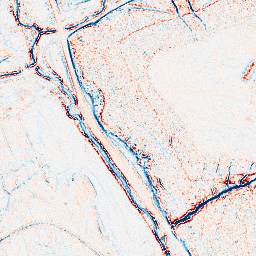
Category: edge_preserving
Decomposition family: anisotropic_diffusion
Decomposition parameters: iterations: 5
kappa: 30
gamma: 0.15
Upsampling method: lanczos
Upsampling parameters: scale: 2
Upsampling scale: 2